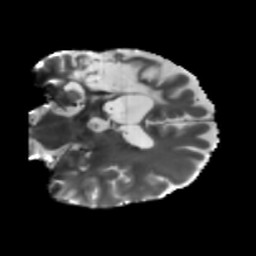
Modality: T2w
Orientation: coronal
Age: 46
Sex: male
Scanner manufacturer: siemens
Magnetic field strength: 3 T
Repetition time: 5.25 s
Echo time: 0.08 s